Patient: sex M, age 48
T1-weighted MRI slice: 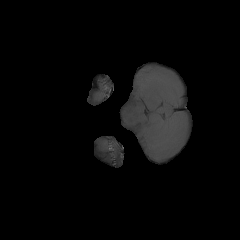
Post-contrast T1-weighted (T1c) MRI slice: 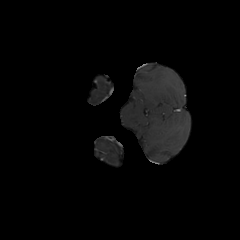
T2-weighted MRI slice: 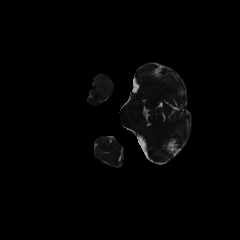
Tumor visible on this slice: no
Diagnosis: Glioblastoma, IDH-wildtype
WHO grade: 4